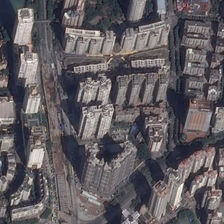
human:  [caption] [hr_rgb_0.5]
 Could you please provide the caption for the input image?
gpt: many tall buildings and some green trees are in a commercial area .

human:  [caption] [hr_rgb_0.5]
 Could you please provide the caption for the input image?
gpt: many tall buildings and some green trees are in a commercial area .

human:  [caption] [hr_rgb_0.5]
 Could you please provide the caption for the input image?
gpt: many tall buildings and some green trees are in a commercial area .

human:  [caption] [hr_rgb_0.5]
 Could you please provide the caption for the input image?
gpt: many tall buildings and some green trees are in a commercial area .

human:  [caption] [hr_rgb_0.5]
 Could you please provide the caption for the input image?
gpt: many tall buildings and some green trees are in a commercial area .